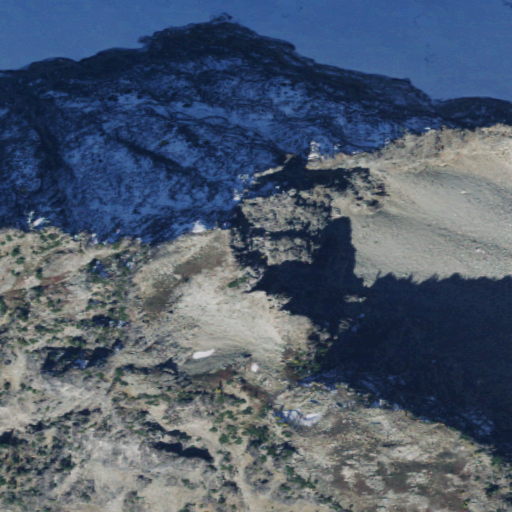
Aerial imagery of mountain in Washington named Glory Mountain containing barren land and grassland